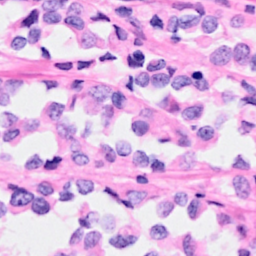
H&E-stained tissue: Breast